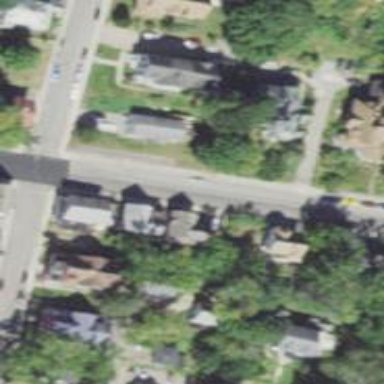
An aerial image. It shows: Residential driveway serving as service road.